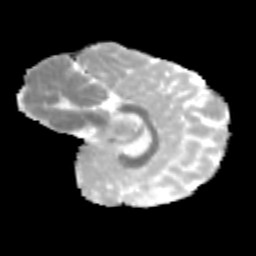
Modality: MD
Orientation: sagittal
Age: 9
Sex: female
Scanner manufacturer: siemens
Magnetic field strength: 3 T
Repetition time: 3.8 s
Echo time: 0.07 s